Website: ulta-beauty
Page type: delivery-shipping
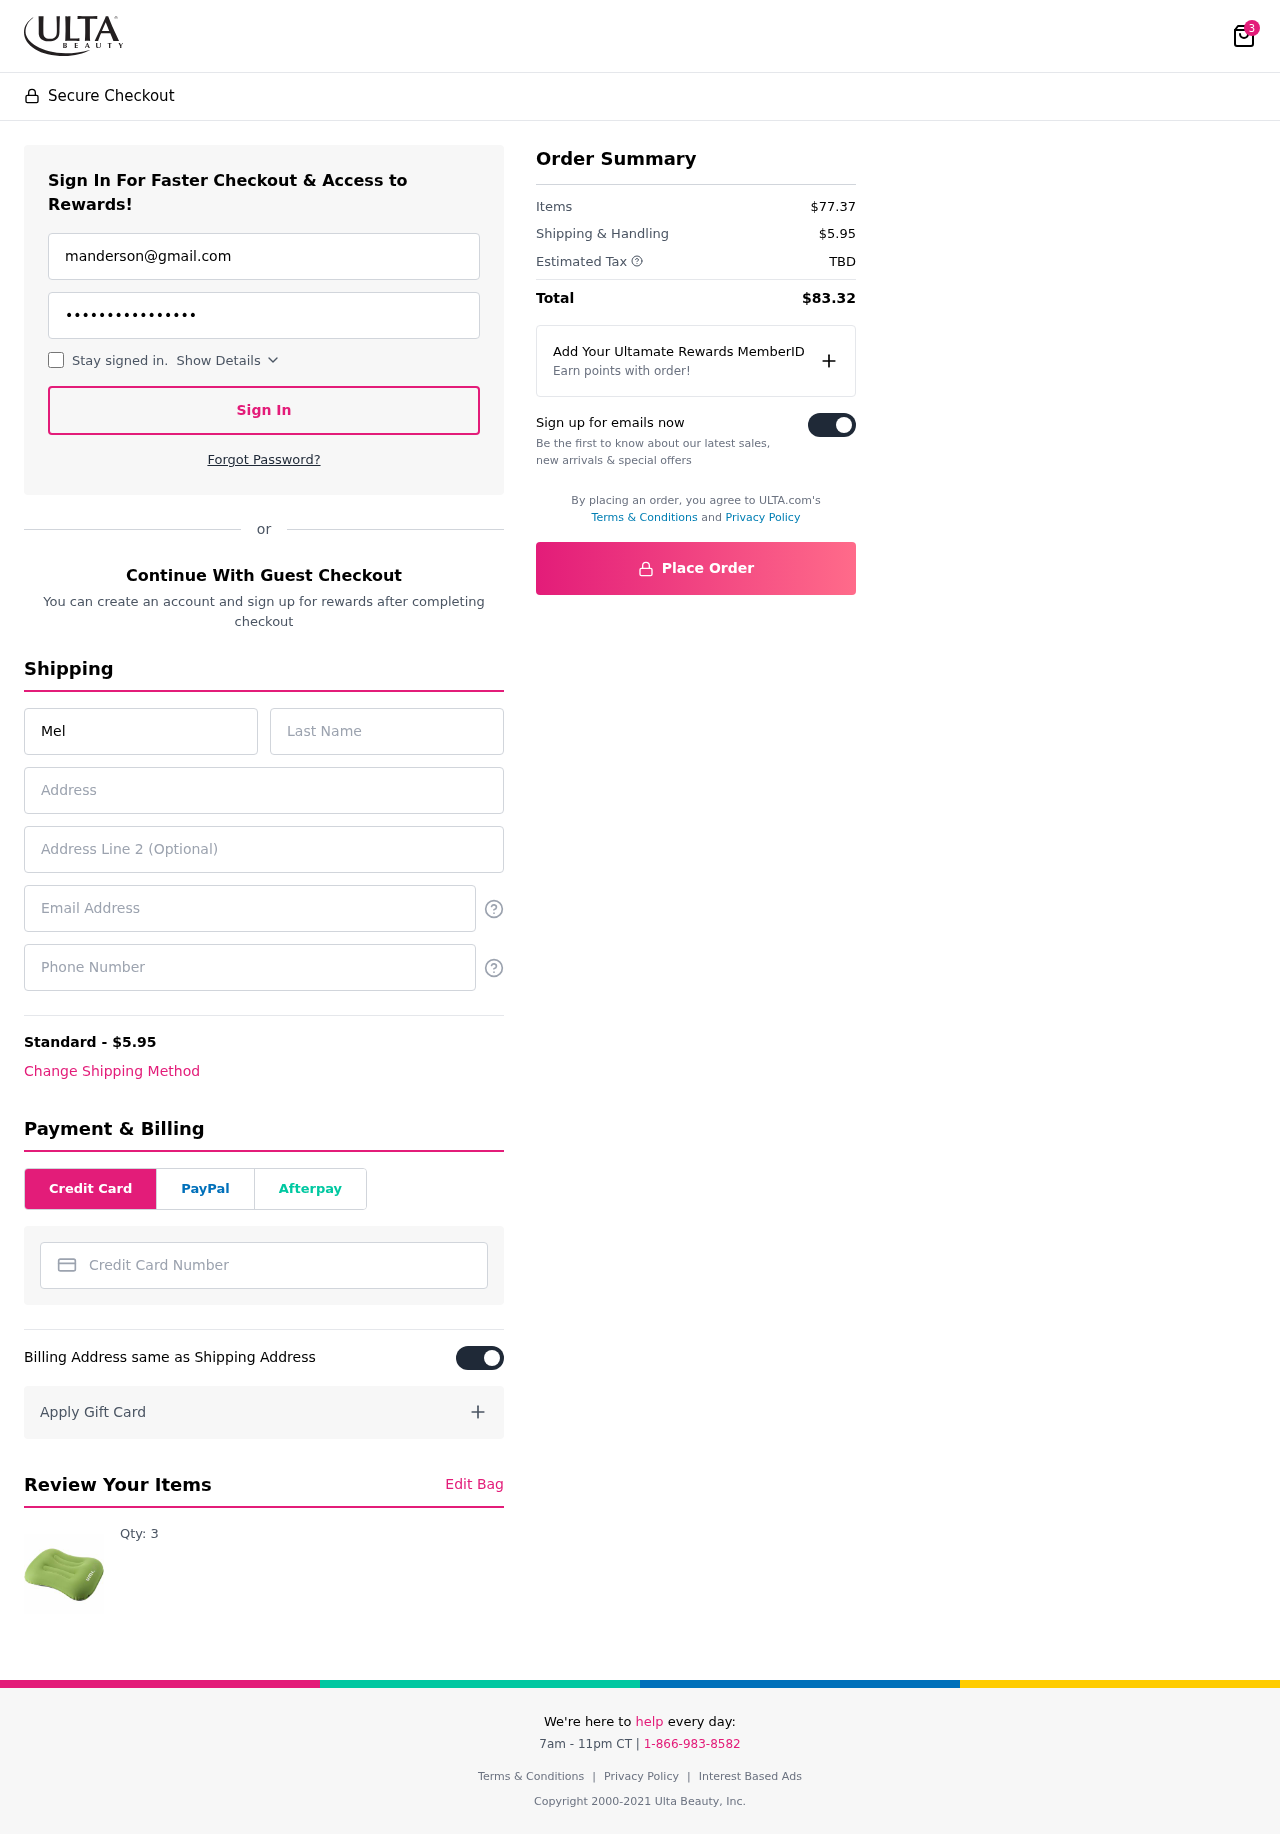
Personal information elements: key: PII_CARD_NUMBER
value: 3409 8444 1400 243
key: PII_EMAIL
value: manderson@gmail.com
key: PII_EMAIL2
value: manderson@gmail.com
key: PII_FIRSTNAME
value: Melissa
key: PII_LASTNAME
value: Anderson
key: PII_PHONE
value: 2762142687
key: PII_STREET
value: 81315 Jennifer Prairie Suite 221
Product elements: key: PRODUCT1_QUANTITY
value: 3
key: PRODUCT1
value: Qty: 3
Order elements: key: ORDER_NUM_ITEMS
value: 3
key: ORDER_SHIPPING_COST
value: $5.95
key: ORDER_SUBTOTAL
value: $77.37
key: ORDER_TAX
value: TBD
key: ORDER_TOTAL
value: $83.32